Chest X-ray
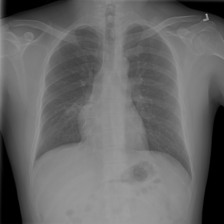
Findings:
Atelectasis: negative
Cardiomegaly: negative
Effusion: negative
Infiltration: negative
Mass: negative
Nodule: negative
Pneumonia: negative
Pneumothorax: negative
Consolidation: negative
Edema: negative
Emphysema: negative
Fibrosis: negative
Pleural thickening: negative
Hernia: negative